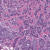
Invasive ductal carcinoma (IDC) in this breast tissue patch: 1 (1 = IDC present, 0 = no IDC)